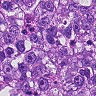
Metastatic tissue present: yes